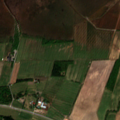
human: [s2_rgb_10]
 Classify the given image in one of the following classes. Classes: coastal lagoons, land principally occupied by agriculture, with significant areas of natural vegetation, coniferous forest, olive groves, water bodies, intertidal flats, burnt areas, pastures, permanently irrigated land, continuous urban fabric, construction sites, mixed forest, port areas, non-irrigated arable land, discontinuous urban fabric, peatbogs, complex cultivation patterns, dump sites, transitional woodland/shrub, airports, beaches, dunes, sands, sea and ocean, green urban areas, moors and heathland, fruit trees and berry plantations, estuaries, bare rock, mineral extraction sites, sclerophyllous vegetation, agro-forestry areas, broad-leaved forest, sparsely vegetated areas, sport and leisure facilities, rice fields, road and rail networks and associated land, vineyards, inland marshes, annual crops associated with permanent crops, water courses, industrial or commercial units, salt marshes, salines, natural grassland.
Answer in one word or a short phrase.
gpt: non-irrigated arable land, pastures, land principally occupied by agriculture, with significant areas of natural vegetation